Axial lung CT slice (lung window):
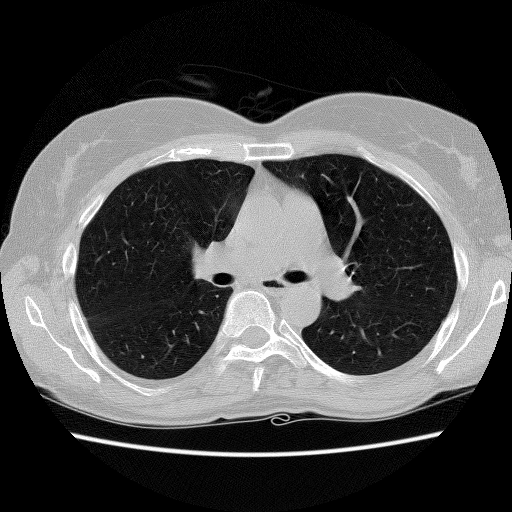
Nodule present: no